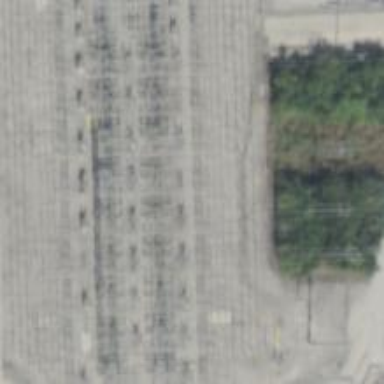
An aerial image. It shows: Switch for power supply.